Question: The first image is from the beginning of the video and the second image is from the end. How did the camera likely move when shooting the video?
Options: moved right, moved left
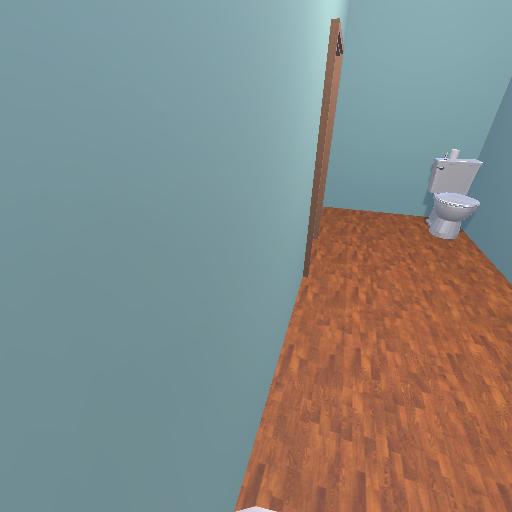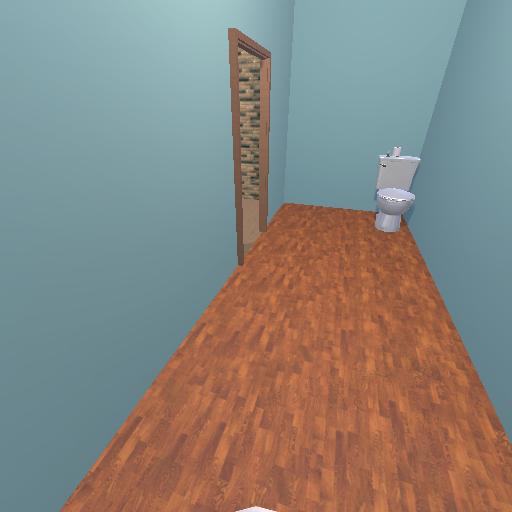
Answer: moved right